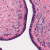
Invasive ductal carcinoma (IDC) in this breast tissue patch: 0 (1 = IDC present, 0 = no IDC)